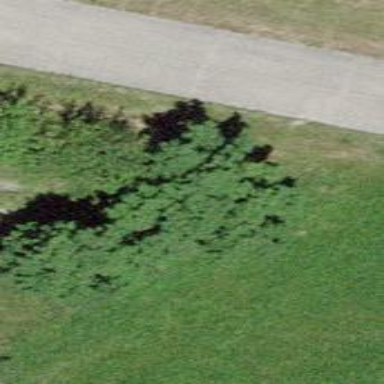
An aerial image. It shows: Deciduous broadleaved tree.